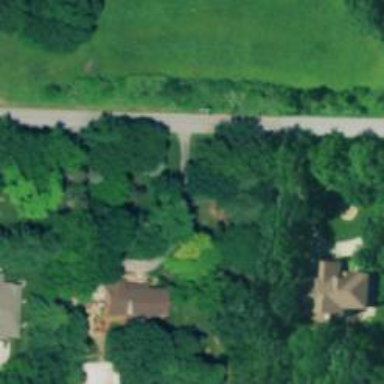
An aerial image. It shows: Driveway leading to service road.